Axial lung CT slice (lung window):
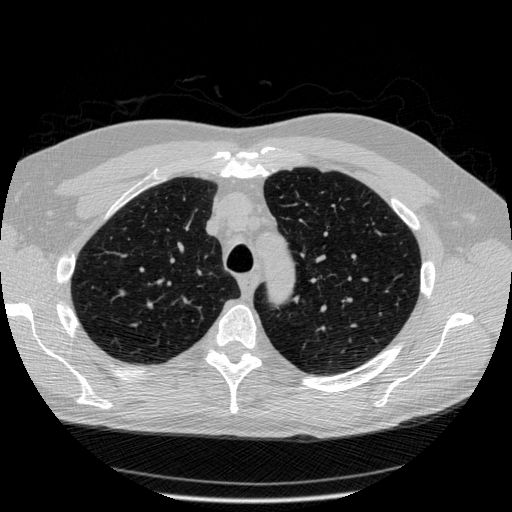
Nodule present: no